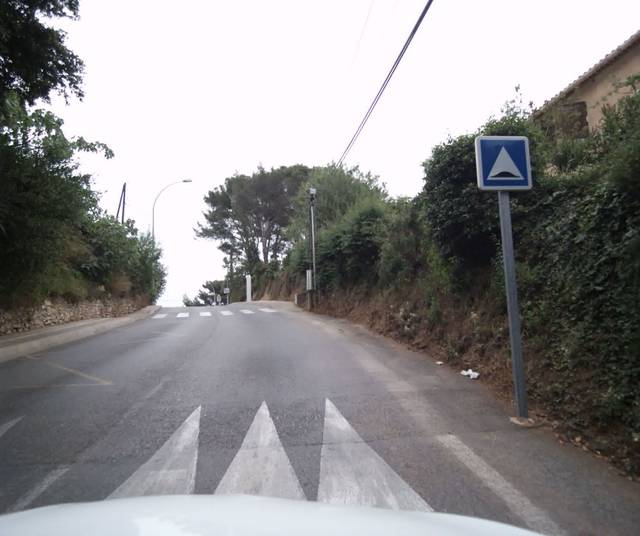
Region: France
Coordinates: 43.089, 5.868